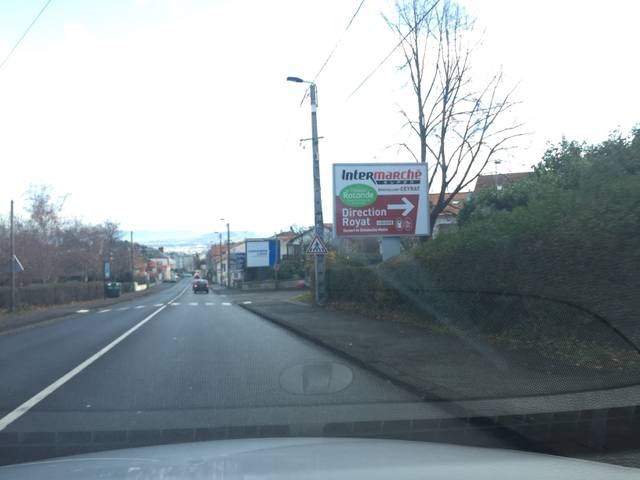
Region: France
Coordinates: 45.788, 3.054